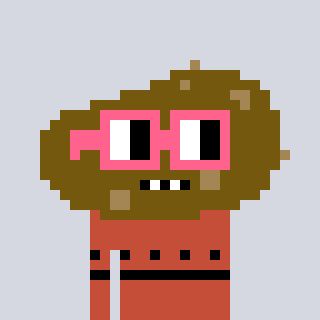
a pixel art character with square pink glasses, a potato-shaped head and a rust-colored body on a cool background